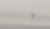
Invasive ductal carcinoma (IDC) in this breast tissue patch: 0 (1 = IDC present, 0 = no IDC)